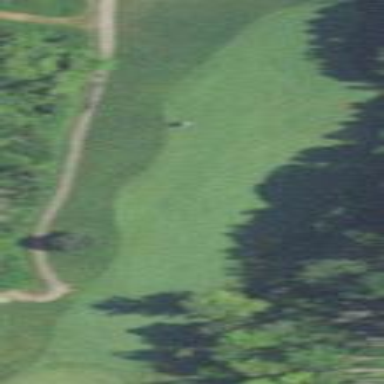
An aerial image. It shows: Grassy area designated as golf fairway.